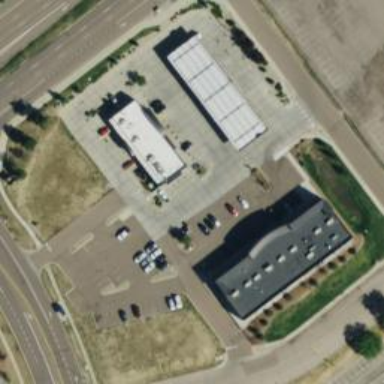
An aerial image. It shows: Retail area.